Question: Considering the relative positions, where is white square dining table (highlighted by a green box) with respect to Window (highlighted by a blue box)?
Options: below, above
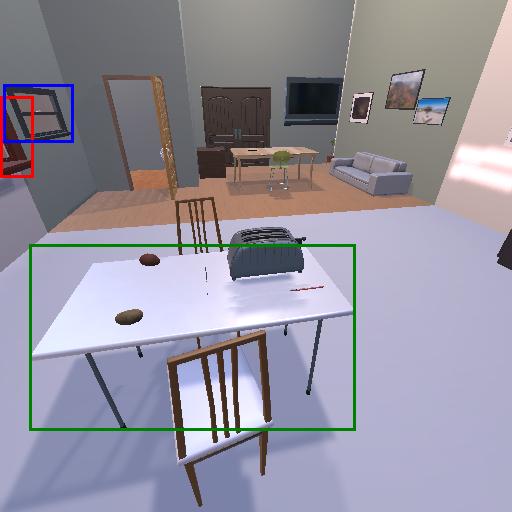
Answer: below